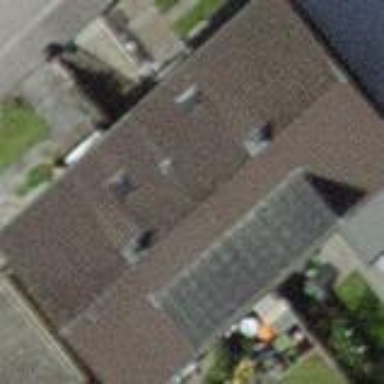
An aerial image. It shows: Terrace-style building with gabled roof.